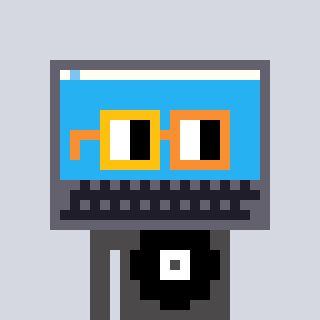
a pixel art character with square yellow and orange glasses, a laptop-shaped head and a grayscale-colored body on a cool background